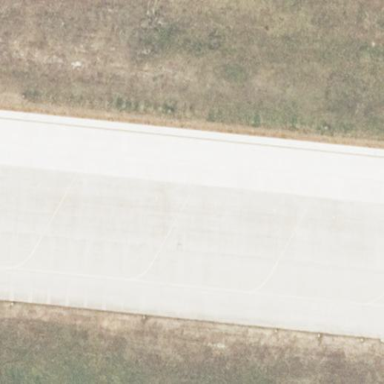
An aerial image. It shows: Apron at the airport with concrete surface.